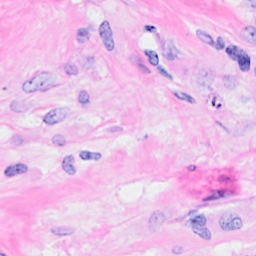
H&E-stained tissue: Breast